Question: Having three tables (Item, Purchase, PurchaseItem) I am trying to write a linq query which finds how many valid purchases an item is included in.
In standard SQL I would use the subquery with a count, but I can't seem to get a linq query to do this.

SQL:
'''
select i.name,
InTrade = (select count(*) from Purchase p join PurchaseItem pi on p.id = pi.PurchaseId where p.Isvalid = 1 and pi.ItemId = i.Id)
from Item i
'''
Linq:
'''
from i in Items select new
{
i.Name,
InTrade = from pi in PurchaseItems where pi.ItemId == i.ID
select new
{
pi,
Purchase = from p in Purchases where p.ID == pi.PurchaseId
select new { p }
}
}
'''
Here I am trying to retrieve all my data in a query, and I would perhaps need another query to actually get what I want. I am probably headed down a troublesome road with this approach, so perhaps someone could shed some light on the "best practice" of achieving this in linq.
I've prepared some test data for this example:
'''
if exists (select * from sysobjects where name = 'PurchaseItem') drop table PurchaseItem
if exists (select * from sysobjects where name = 'Item') drop table Item
if exists (select * from sysobjects where name = 'Purchase') drop table Purchase
go
create table Item
(
ID int not null primary key,
Name nvarchar(30) not null
)
create table Purchase
(
ID int not null primary key,
Name nvarchar(30) not null,
ConfirmedDate datetime,
Isvalid bit not null
)
create table PurchaseItem
(
ID int not null primary key,
PurchaseId int null references Purchase(ID),
ItemId int null references Item(ID)
)
insert Item values (1, 'Bread')
insert Item values (2, 'Beer')
insert Item values (3, 'Wine')
insert Item values (4, 'Milk')
insert Item values (5, 'Apple')
insert Item values (6, 'Steak')
insert Item values (7, 'Hamburger')
insert Item values (8, 'Vinegar')
insert Purchase values (1, 'Purchase 1', null, 1)
insert Purchase values (2, 'Purchase 2', null, 0)
insert Purchase values (3, 'Purchase 3', '2008-1-7', 1)
insert PurchaseItem values (1, 1, 1)
insert PurchaseItem values (2, 1, 2)
insert PurchaseItem values (3, 1, 3)
insert PurchaseItem values (4, 1, 4)
insert PurchaseItem values (5, 1, 5)
insert PurchaseItem values (6, 1, 6)
insert PurchaseItem values (7, 2, 2)
insert PurchaseItem values (8, 3, 2)
insert PurchaseItem values (9, 3, 1)
insert PurchaseItem values (10, 3, 5)
'''
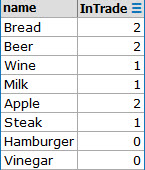
Answer: There are several ways I think you can accomplish that, through a single query to the database. Here are two I can think of:
Using a bi-directional association between items and their purchases:
'''
var resultUsingSubItems = context.PurchaseItems.Select(x => new
{
Item = x,
ValidPurchases = x.Purchases.Count(y => y.IsValid)
});
'''
And another approach, grouping by Item:
'''
var resultUsingGrouping = context.Purchases.GroupBy(x => x.Item).Select(
g => new
{
Item = g.Key,
ValidPurchases = g.Count(y => y.IsValid)
});
'''
Please use <URL> to ensure that Linq2SQL is transforming that into a single SQL query.